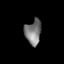
Tissue: lung
Cell type: T cells
Senescence score: 0.2245
Nuclear area (px): 392
Mean DAPI intensity: 122.156